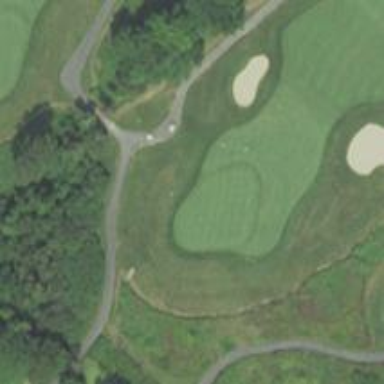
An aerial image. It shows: View of golf hole.